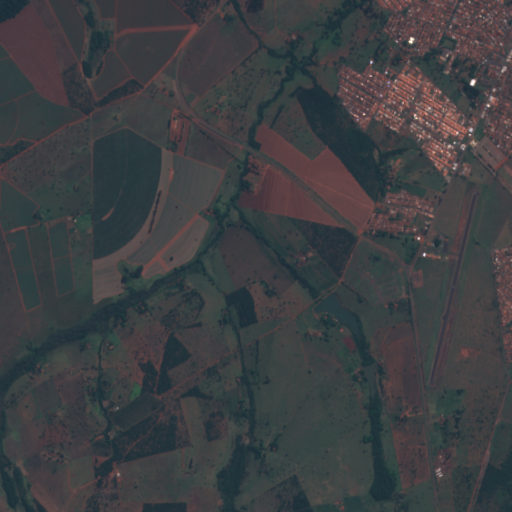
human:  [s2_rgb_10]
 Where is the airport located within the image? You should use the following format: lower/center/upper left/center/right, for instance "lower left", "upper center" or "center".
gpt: The airport is located in the lower right of the image.
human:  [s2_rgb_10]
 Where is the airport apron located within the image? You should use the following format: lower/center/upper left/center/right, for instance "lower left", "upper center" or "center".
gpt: The airport apron is located in the center right of the image.
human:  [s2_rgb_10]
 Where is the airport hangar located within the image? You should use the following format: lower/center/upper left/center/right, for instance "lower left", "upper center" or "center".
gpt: The airport hangar is located in the center right of the image.
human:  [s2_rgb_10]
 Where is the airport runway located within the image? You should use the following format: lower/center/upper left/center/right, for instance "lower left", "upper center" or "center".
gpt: The airport runway is located in the lower right of the image.
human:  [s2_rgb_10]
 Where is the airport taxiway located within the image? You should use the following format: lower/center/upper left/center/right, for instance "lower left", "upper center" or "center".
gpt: The airport taxiway is located in the center right of the image.
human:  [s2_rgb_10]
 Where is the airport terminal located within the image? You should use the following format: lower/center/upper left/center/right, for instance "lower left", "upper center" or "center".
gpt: The airport terminal is located in the center right of the image.
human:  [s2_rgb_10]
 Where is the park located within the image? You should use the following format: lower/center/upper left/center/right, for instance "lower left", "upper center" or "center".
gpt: The park is located in the upper right of the image.
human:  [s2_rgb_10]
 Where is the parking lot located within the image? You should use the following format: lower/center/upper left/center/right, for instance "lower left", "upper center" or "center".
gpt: The parking lot is located in the center right of the image.
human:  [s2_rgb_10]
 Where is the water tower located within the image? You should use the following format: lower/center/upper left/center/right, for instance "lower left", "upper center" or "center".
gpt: The water tower is located in the center right of the image.
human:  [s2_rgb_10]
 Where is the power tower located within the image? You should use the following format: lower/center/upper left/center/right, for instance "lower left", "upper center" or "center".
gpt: There is no power tower in the image.